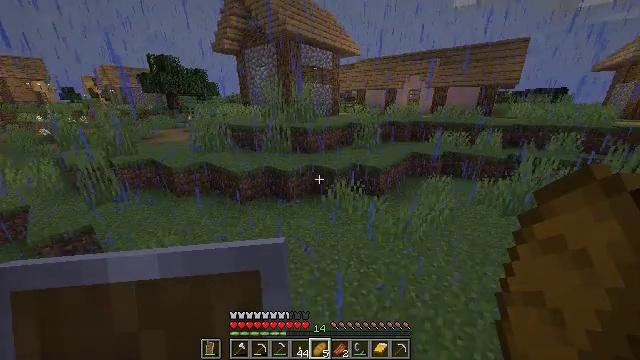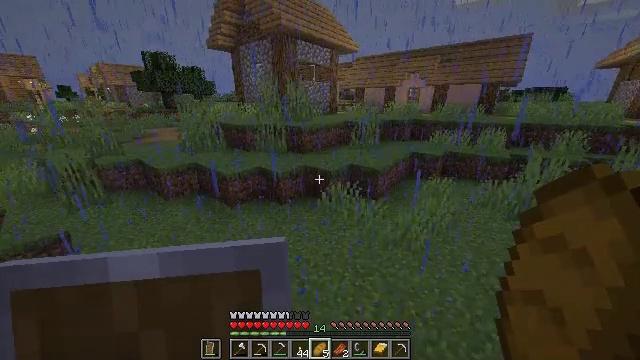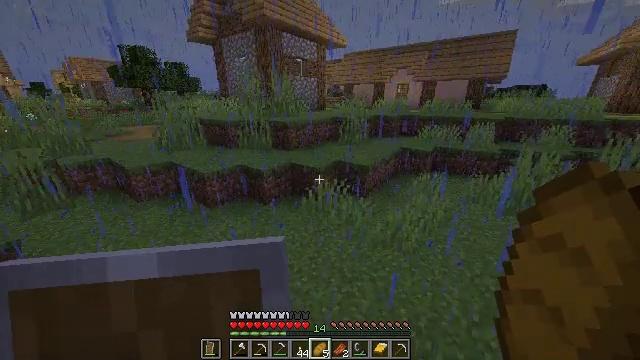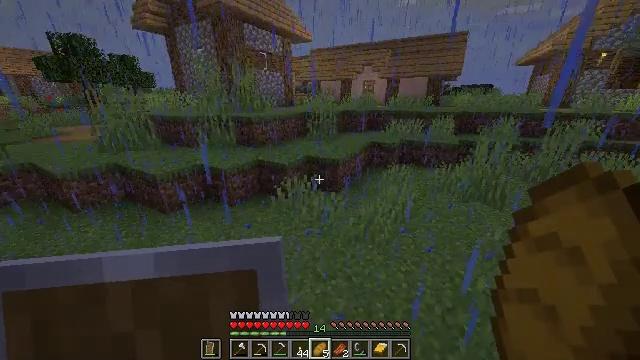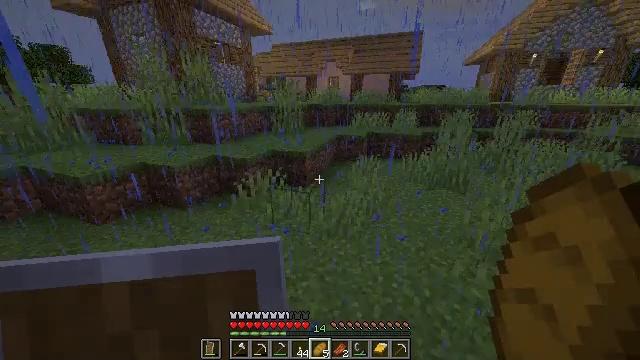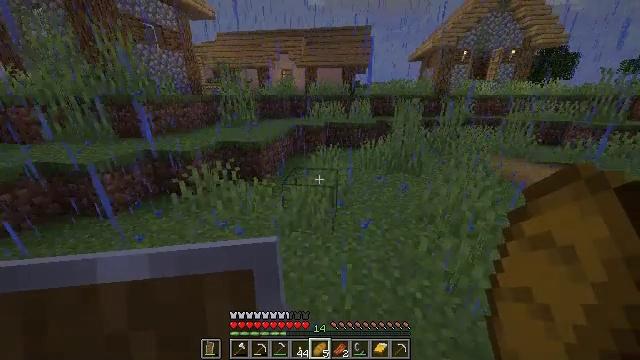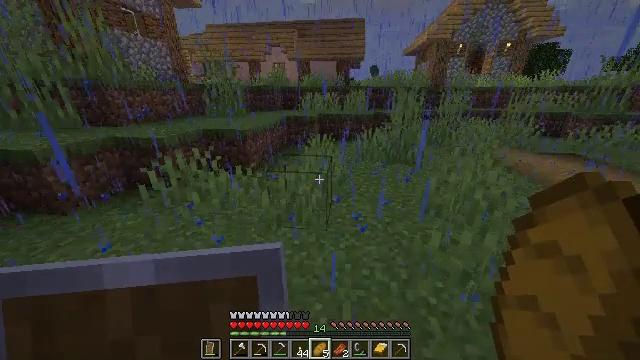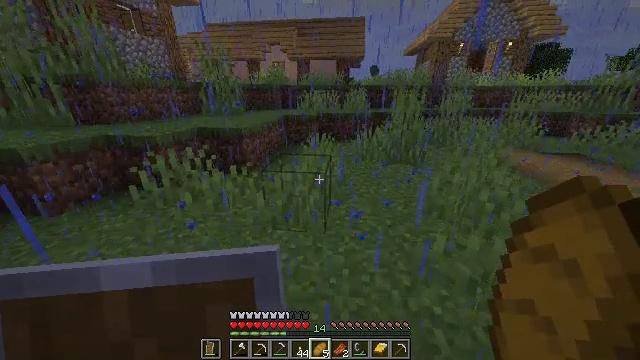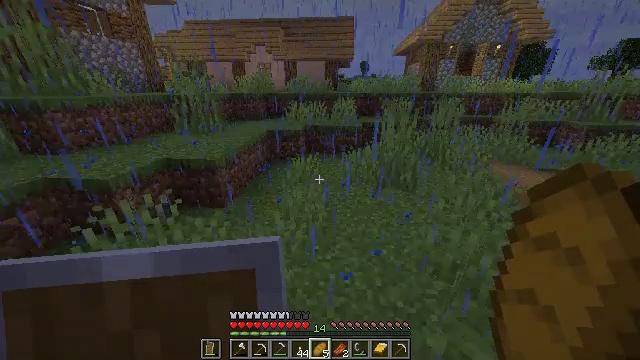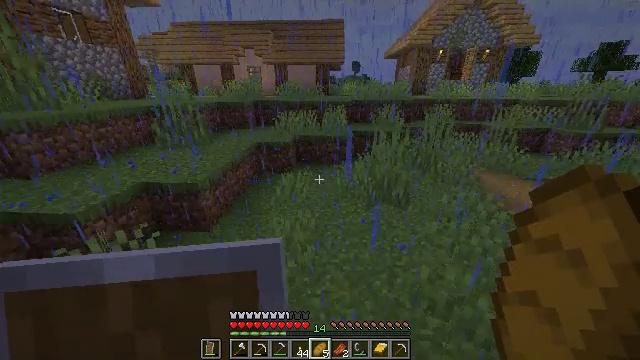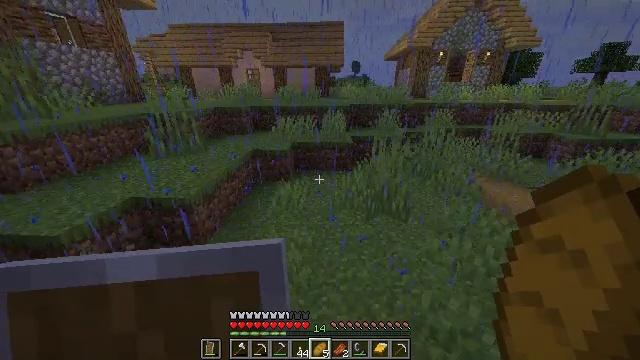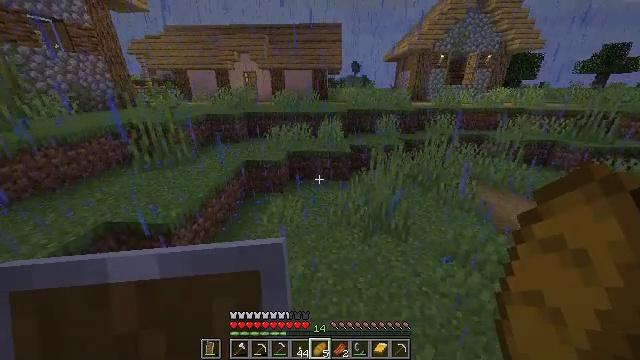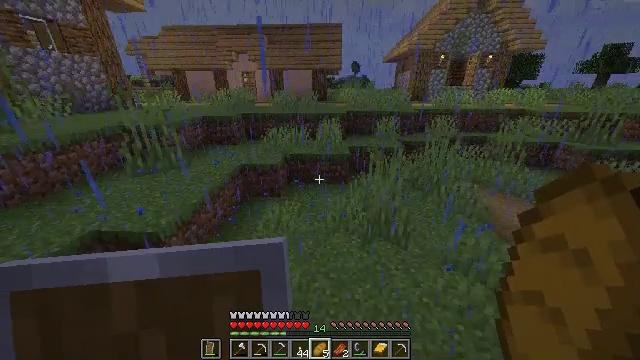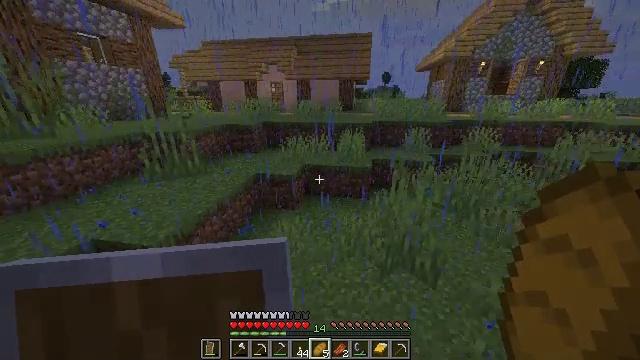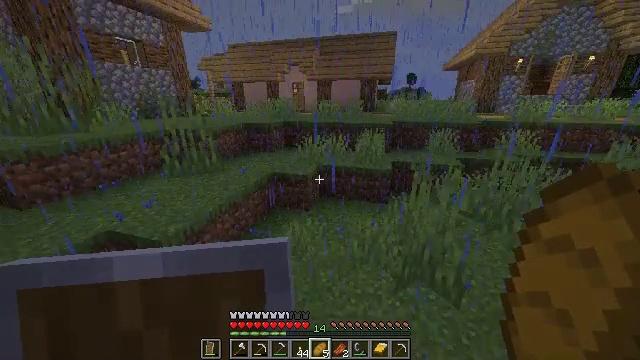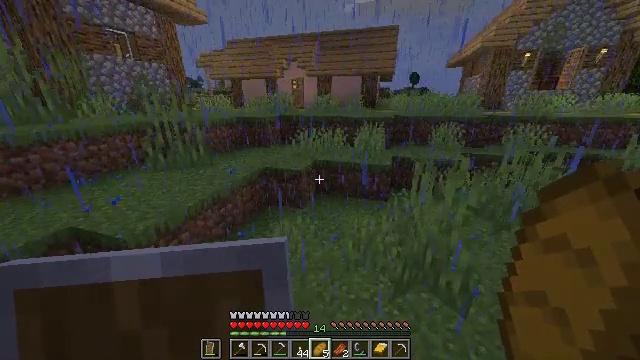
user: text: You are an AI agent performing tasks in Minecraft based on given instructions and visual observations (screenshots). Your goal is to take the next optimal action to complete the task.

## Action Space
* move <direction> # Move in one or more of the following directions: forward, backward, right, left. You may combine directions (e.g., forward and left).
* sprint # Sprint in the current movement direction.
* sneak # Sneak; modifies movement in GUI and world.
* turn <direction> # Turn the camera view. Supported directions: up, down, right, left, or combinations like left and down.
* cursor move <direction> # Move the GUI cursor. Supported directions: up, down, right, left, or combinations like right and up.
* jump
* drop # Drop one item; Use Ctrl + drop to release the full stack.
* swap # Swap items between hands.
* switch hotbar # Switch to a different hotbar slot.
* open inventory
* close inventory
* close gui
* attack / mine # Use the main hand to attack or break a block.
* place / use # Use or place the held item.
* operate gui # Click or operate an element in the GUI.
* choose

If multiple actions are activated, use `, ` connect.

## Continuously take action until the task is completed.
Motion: motion action
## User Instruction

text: Left click on the stonecutter to break it.
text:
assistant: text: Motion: move forward and move right, sprint, jump
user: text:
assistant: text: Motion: move forward and move right, sprint, turn right, jump
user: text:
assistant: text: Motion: move forward and move right, sprint, turn right, jump
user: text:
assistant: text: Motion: move forward and move right, sprint, turn right, jump
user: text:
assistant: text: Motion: move forward and move right, sprint, turn right, jump
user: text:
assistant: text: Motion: move forward and move right, sprint, turn right, jump
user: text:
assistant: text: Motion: move forward and move right, sprint, jump
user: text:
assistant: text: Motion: move forward and move right, sprint, turn right and down, jump
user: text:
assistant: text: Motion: move forward and move right, sprint, turn right, jump
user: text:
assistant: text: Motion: move forward and move right, sprint, jump
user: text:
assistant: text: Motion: move forward and move right, sprint, jump
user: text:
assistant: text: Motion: move forward and move right, sprint, jump
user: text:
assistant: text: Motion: move forward and move right, sprint, turn left and up, jump
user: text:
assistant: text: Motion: move forward, sprint, turn left, jump
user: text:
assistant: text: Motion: move forward, sprint, jump
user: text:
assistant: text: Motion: move forward, sprint, turn left
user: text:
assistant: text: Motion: move forward, sprint
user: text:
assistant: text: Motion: move forward, sprint, turn left
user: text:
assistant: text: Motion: move forward, sprint, turn left
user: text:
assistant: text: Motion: move forward, sprint, turn left
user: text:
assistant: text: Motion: move forward, sprint, turn left
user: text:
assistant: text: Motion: move forward, sprint, turn left
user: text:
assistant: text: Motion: move forward, sprint
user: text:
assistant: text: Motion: move forward, sprint
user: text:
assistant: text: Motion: move forward, sprint, jump
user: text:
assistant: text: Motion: move forward, sprint, jump
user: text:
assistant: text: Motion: move forward, sprint, jump
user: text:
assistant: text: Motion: move forward, sprint, jump
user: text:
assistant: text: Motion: move forward, sprint, jump
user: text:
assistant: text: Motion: move forward, sprint, jump